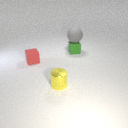
small green rubber cube behind small yellow metal cylinder